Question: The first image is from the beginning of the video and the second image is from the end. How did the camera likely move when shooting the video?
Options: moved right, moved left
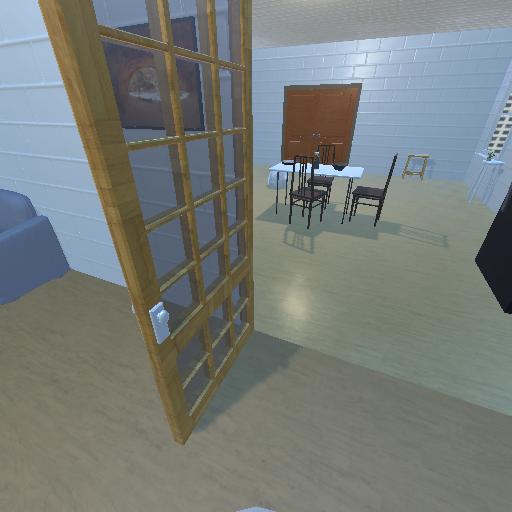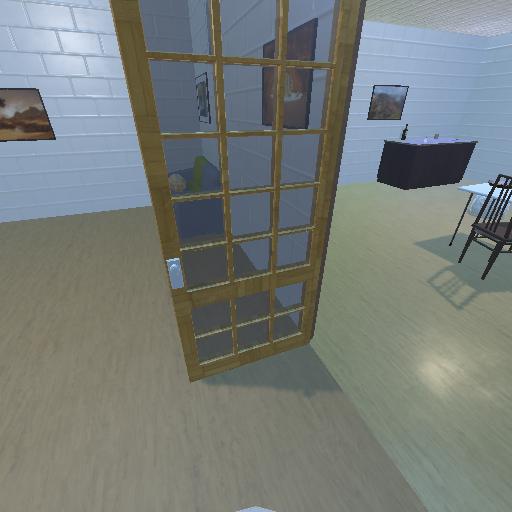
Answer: moved right